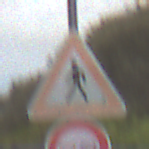
Verkehrszeichen: FussgaengerRechts
Zusatzzeichen unten: Ueberholverbot
Umgebung: Outdoor, Nature
Tageszeit: Midday
Wetter: Overcast
Licht: Natural
Jahreszeit: NotSpecified
Kontrast: LowContrast